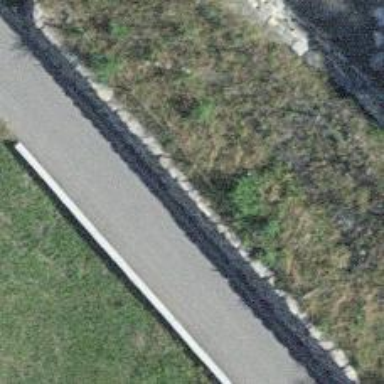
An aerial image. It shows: Retaining wall.